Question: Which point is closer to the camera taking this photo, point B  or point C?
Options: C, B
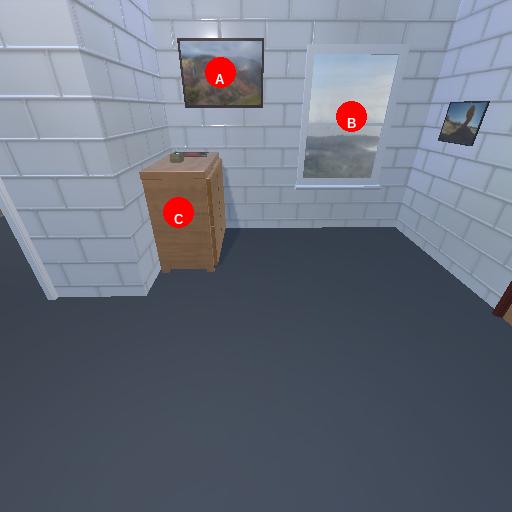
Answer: C